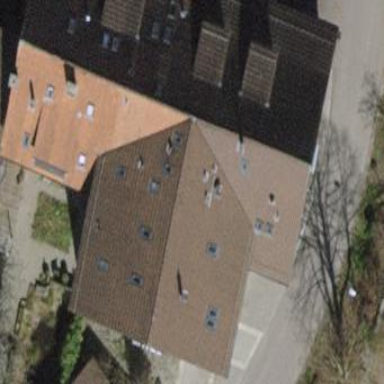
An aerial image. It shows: Building with tile roof.